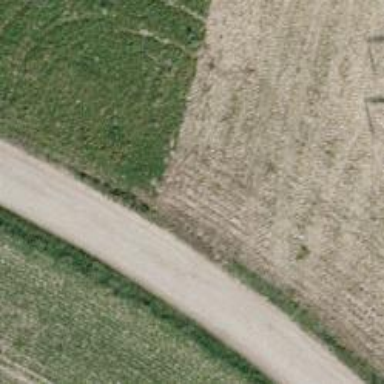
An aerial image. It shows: Unclassified road with concrete surface of grade1 tracktype.